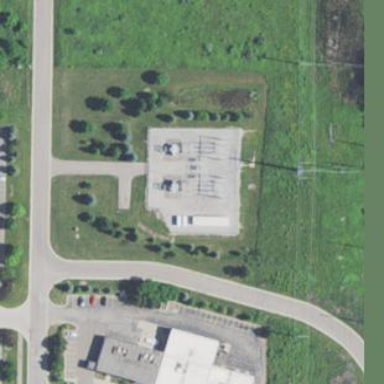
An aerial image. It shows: Fenced power substation at the transmission level.